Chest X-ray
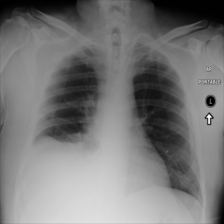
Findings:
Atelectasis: negative
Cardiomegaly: negative
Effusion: negative
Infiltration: negative
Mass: negative
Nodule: negative
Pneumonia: negative
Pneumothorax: negative
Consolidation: negative
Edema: negative
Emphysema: negative
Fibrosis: negative
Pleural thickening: negative
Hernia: negative